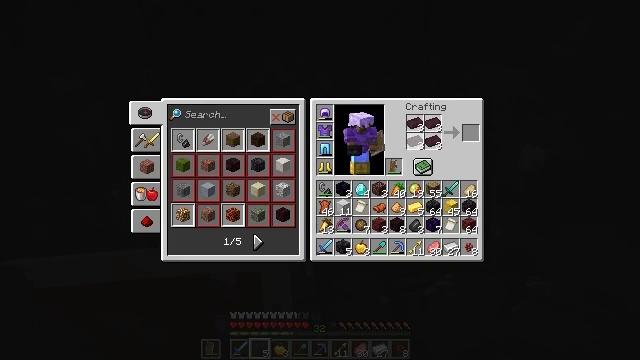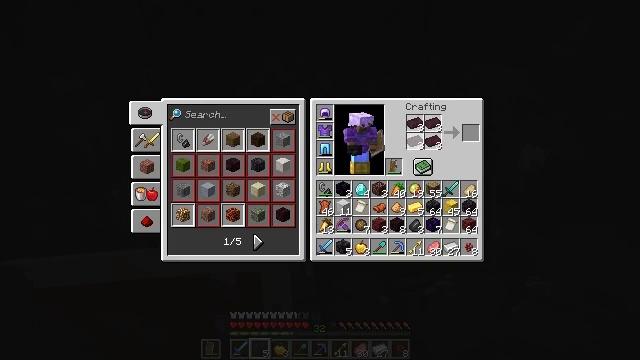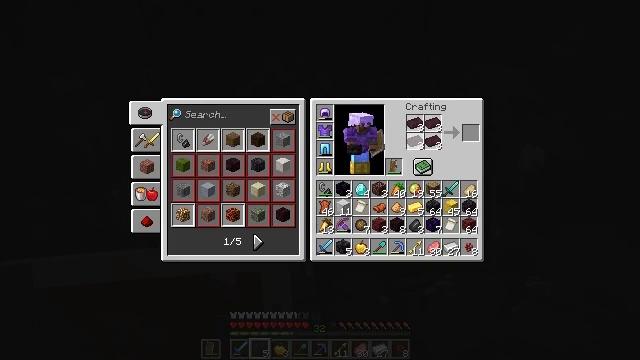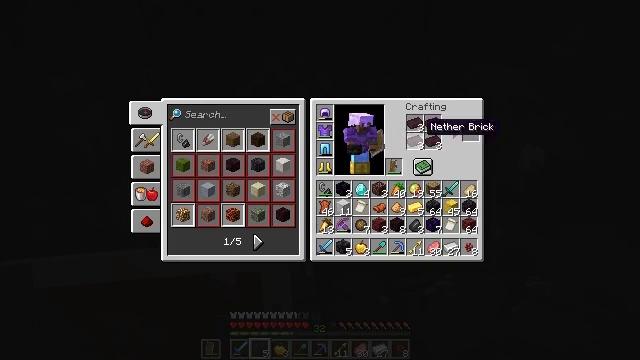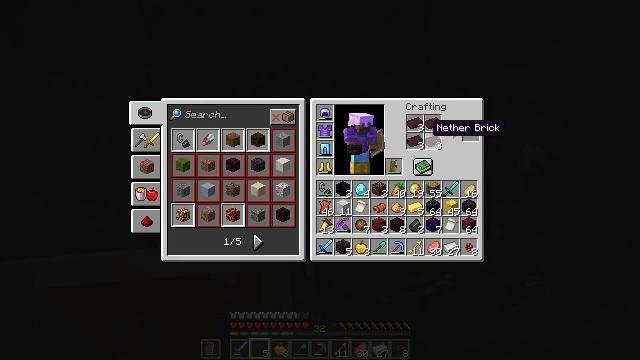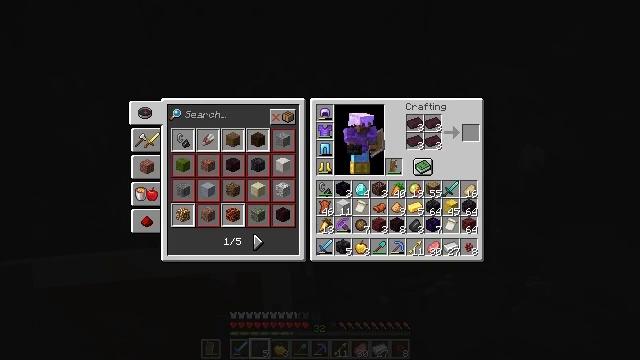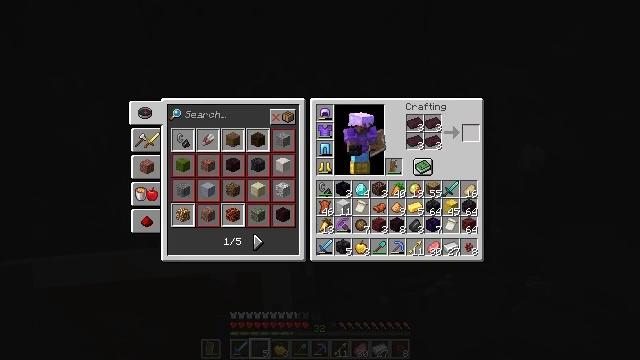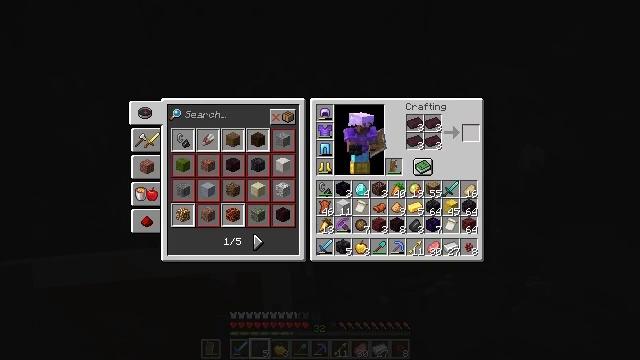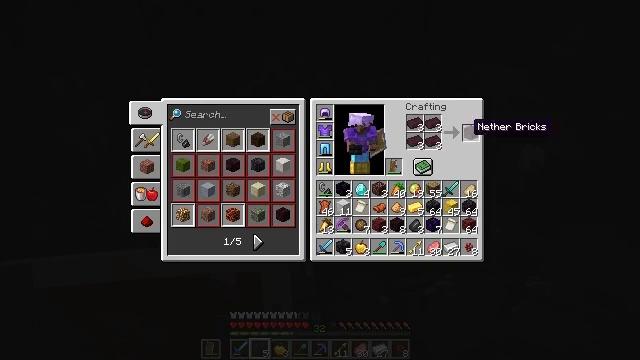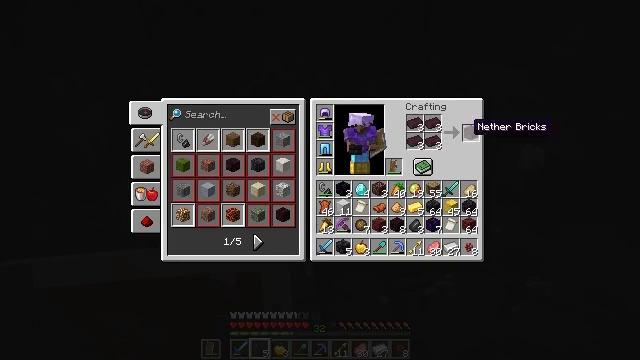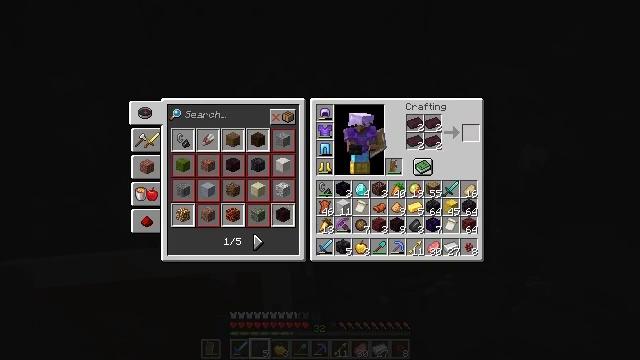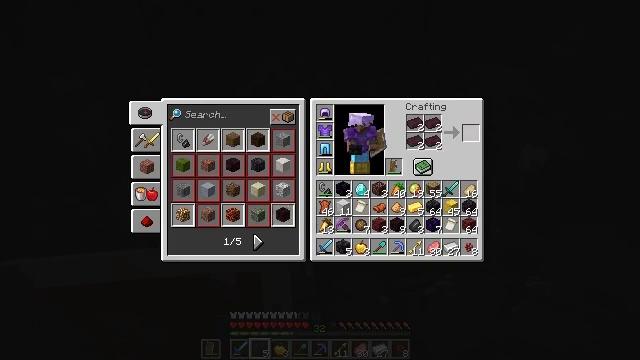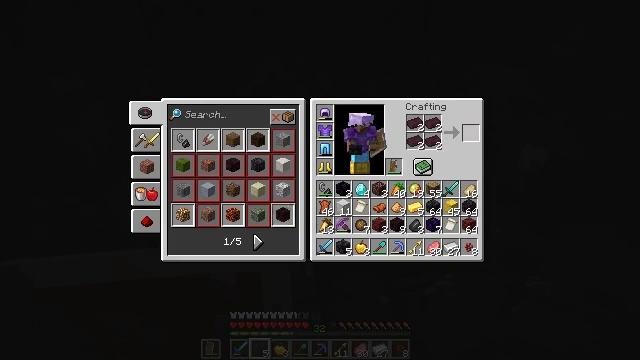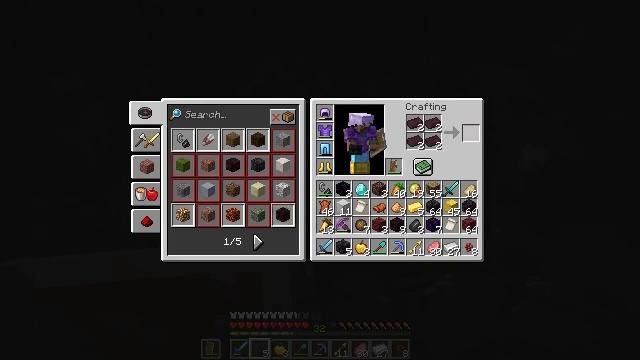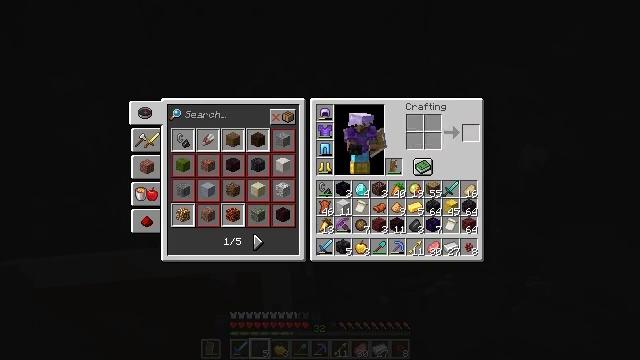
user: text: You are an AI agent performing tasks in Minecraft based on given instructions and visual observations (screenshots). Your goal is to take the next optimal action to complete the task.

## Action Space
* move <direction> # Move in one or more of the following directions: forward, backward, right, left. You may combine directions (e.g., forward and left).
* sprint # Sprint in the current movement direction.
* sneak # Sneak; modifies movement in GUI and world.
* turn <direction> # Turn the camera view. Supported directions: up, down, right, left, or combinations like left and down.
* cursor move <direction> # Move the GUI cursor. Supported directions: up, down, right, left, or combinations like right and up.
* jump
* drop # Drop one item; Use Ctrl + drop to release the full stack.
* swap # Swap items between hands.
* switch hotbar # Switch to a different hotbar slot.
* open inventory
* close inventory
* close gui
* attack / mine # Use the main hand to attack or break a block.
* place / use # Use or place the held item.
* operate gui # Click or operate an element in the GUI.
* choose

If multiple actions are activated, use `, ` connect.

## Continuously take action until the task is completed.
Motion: motion action
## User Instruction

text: Create nether bricks by using the furnace.
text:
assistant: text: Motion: operate gui
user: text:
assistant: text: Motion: operate gui
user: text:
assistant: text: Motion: no_op
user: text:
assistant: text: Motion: no_op
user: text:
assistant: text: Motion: cursor move right
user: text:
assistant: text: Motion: cursor move right
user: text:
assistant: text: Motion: sneak
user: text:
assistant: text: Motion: sneak
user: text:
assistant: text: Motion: sneak
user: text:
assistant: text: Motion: sneak, operate gui
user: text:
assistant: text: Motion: sneak, operate gui
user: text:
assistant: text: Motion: sneak, operate gui
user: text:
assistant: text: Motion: sneak
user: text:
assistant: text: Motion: sneak
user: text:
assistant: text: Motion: sneak